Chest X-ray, AP view. Patient: 53 years old, sex F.
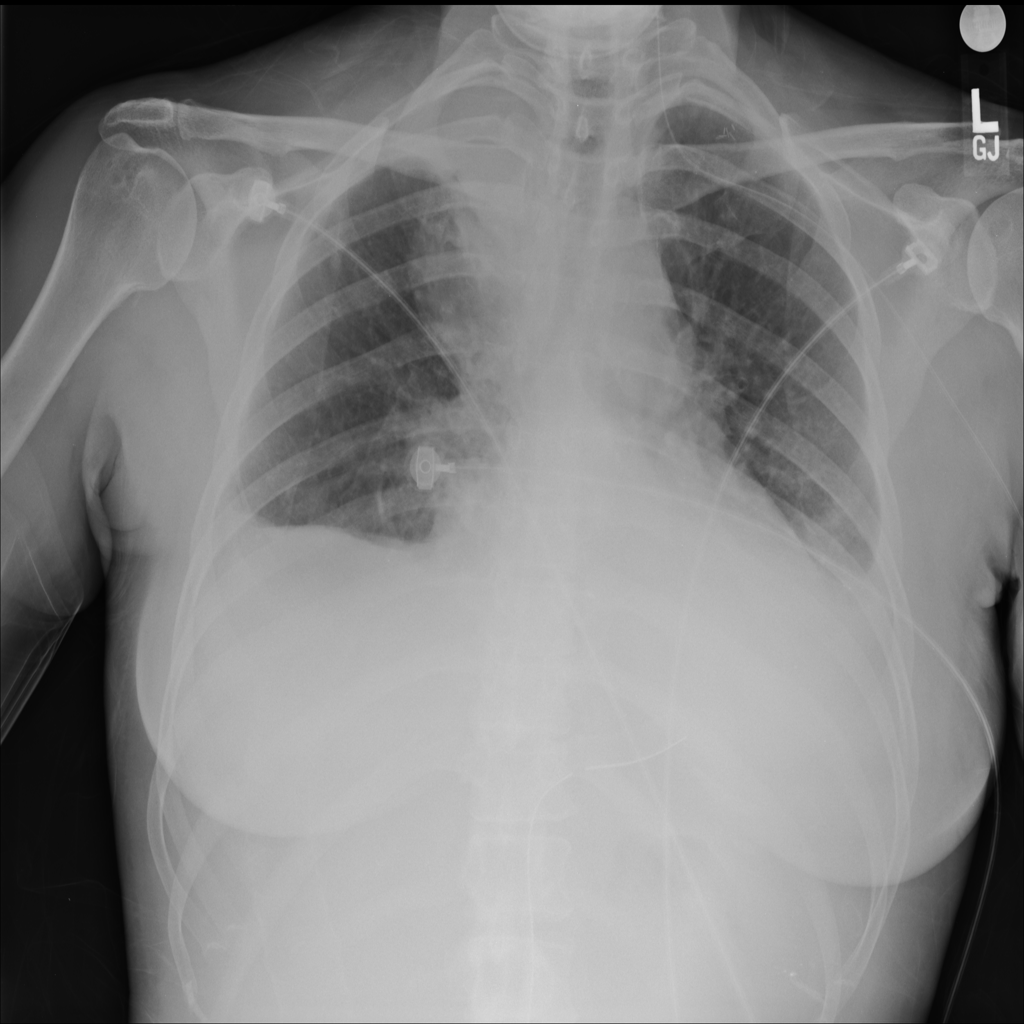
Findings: No Finding